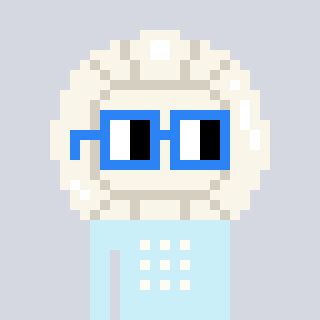
a pixel art character with square blue glasses, a volleyball-shaped head and a cold-colored body on a cool background